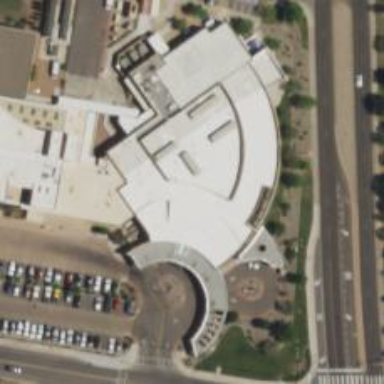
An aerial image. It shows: Healthcare clinic is depicted in the image.